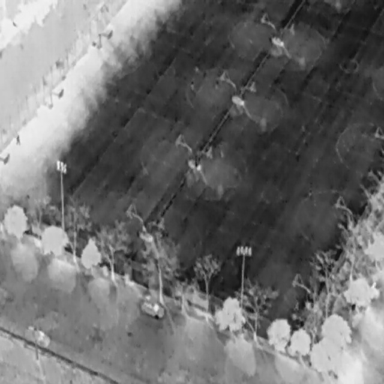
There is a Person in the infrared image.